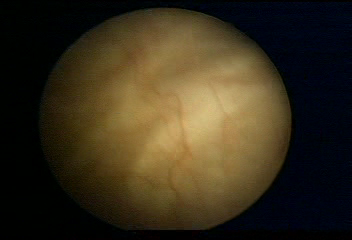
Modality: WLC
Class: Normal mucosa
Bladder cancer association: No